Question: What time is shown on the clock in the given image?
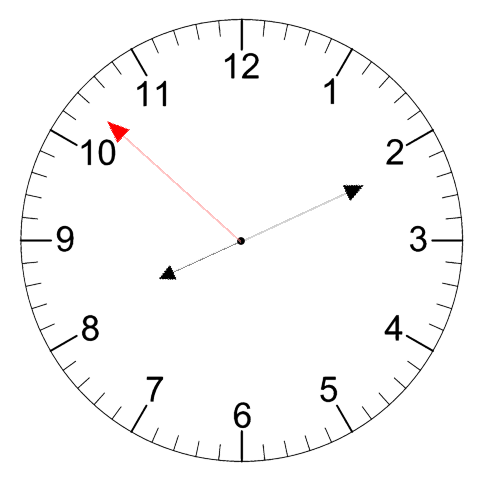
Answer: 08:10:52